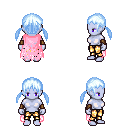
a pixel art fantasy rpg character, female body template, dark elf, purple skin, pink tattered cape, gold greaves, white cyan twin-tailed hairstyle, leather bracers, four views (front, back, left, right), 2x2 character sprite sheet, small pixel art, hard edges, no anti-aliasing